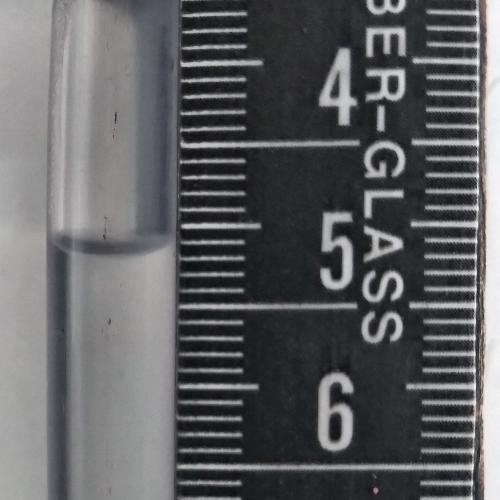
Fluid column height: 5.2 cm